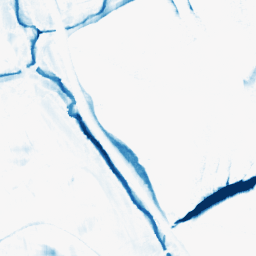
Category: morphological
Decomposition family: morphological_rect
Decomposition parameters: operation: closing
width: 10
height: 20
Upsampling method: quadratic
Upsampling parameters: scale: 2
Upsampling scale: 2